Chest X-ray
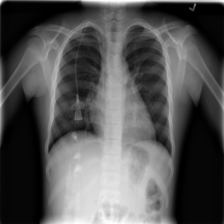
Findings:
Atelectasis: negative
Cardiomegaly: negative
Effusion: negative
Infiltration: negative
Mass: negative
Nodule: negative
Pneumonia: negative
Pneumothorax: negative
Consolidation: negative
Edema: negative
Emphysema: negative
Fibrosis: negative
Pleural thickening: negative
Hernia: negative